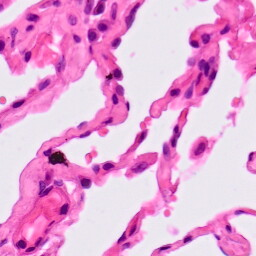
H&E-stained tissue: Lung